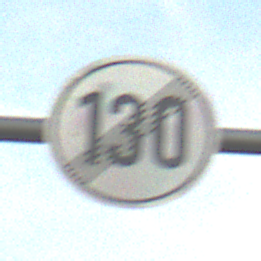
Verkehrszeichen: EndeGeschwindigkeit130
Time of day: SunriseSunset
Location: Outdoor (RoadRail)
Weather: PartlyCloudy
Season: NotSpecified
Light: Natural